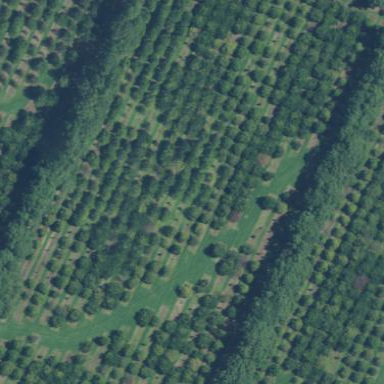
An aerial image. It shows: Orchard filled with macadamia trees.